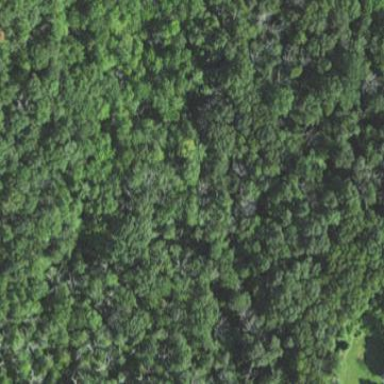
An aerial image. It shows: Nature reserve within woodland area.